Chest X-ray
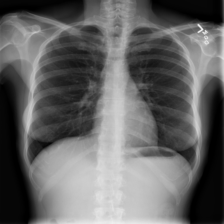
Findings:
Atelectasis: negative
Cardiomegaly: negative
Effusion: negative
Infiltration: positive
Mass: negative
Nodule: negative
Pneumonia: negative
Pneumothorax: negative
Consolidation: negative
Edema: negative
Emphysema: negative
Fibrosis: negative
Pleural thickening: negative
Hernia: negative